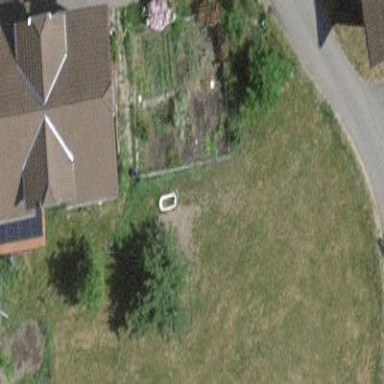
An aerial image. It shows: Garden that is leisure land.